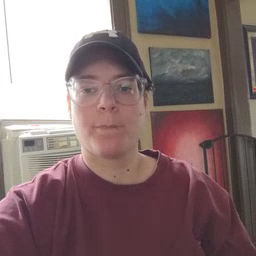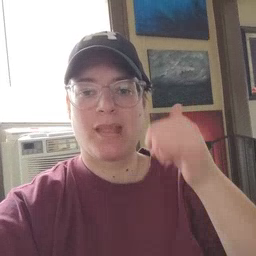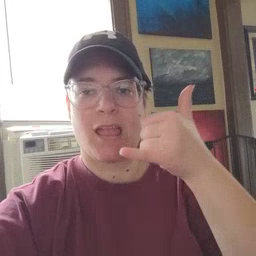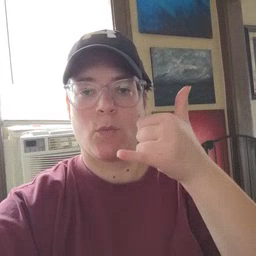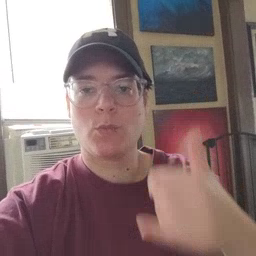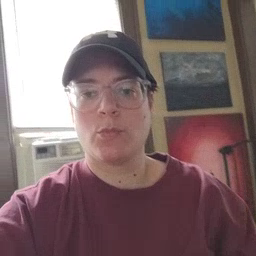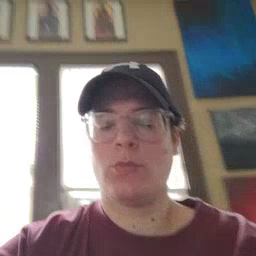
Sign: yellow